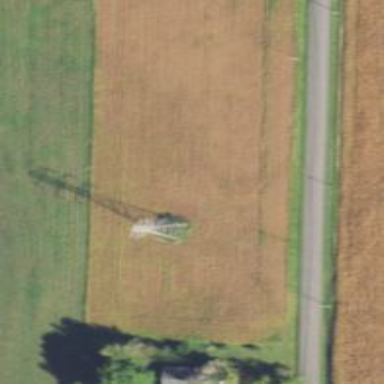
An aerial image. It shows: Lattice structure tower used for power transmission.